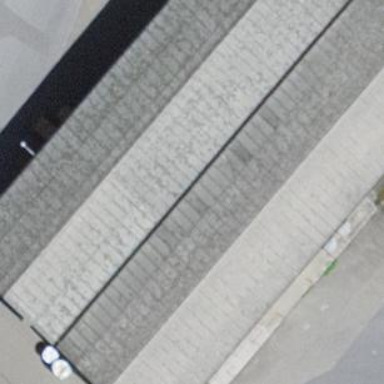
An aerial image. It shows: Industrial building.